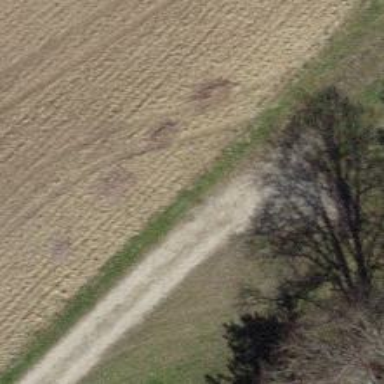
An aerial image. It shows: Compacted track with grade2 level.